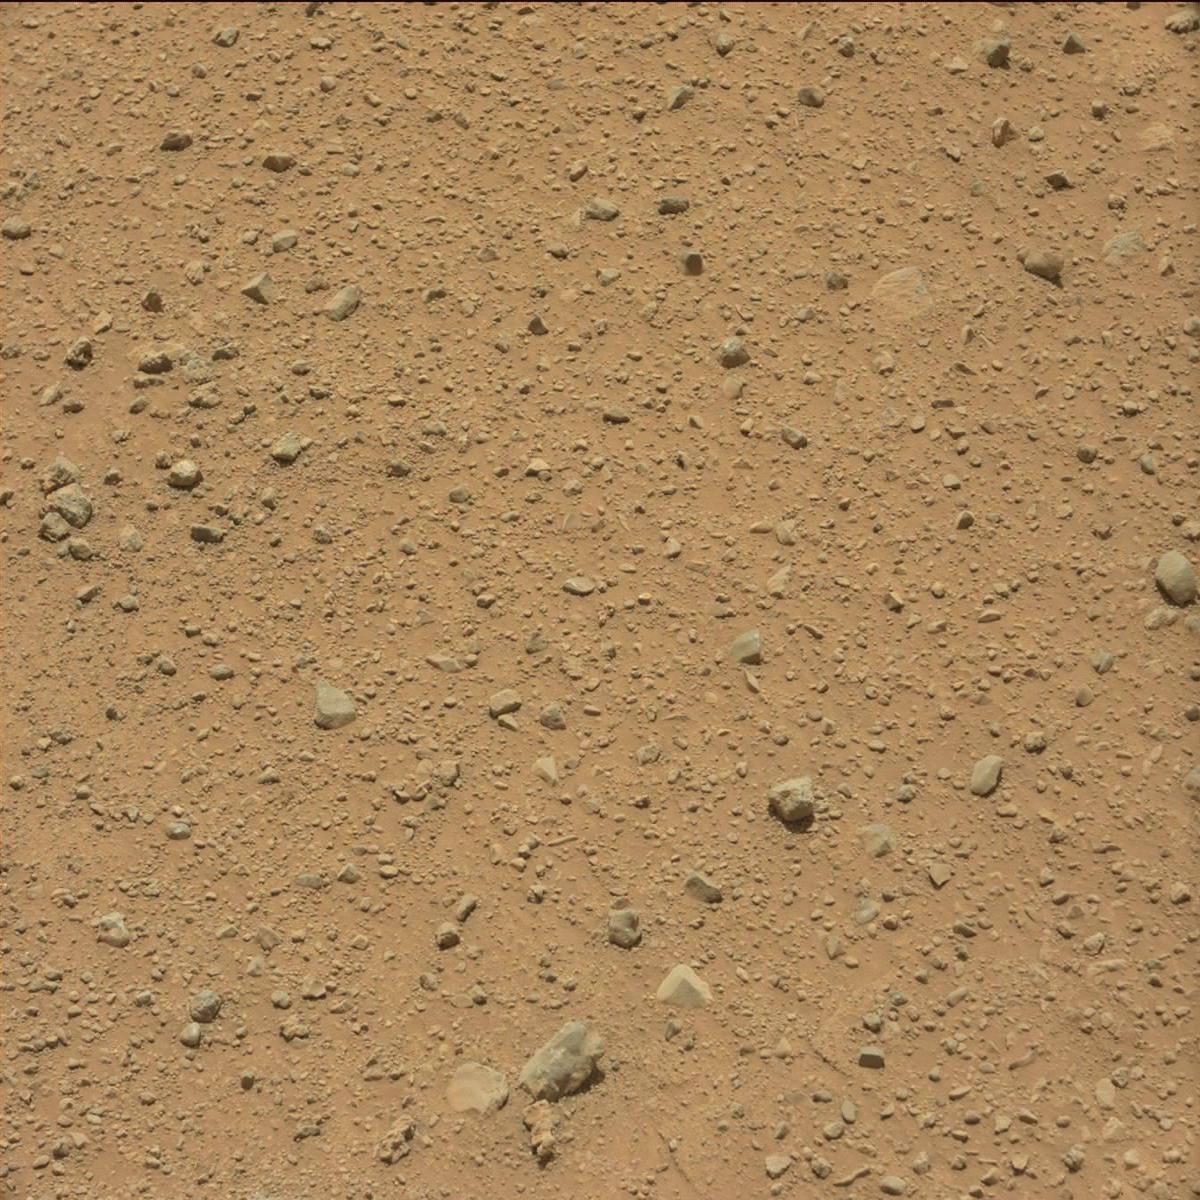
Terrain classes present: Bedrock, Rock, Sand / Soil